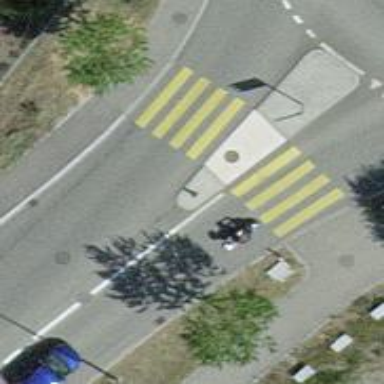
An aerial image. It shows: Footway with zebra crossing.